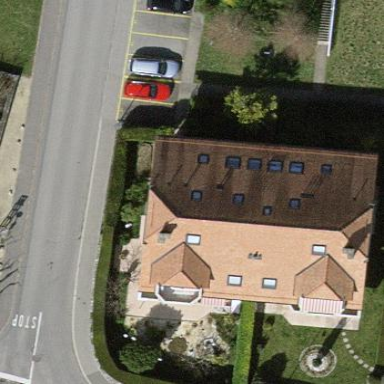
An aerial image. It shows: Building featuring apartments with half-hipped roof.